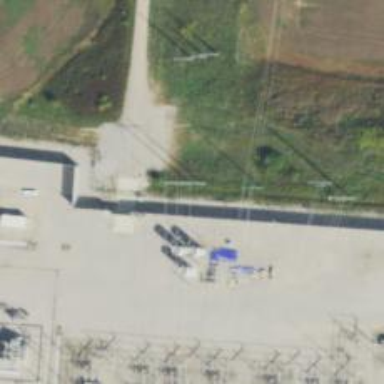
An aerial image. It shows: H-frame power tower design.